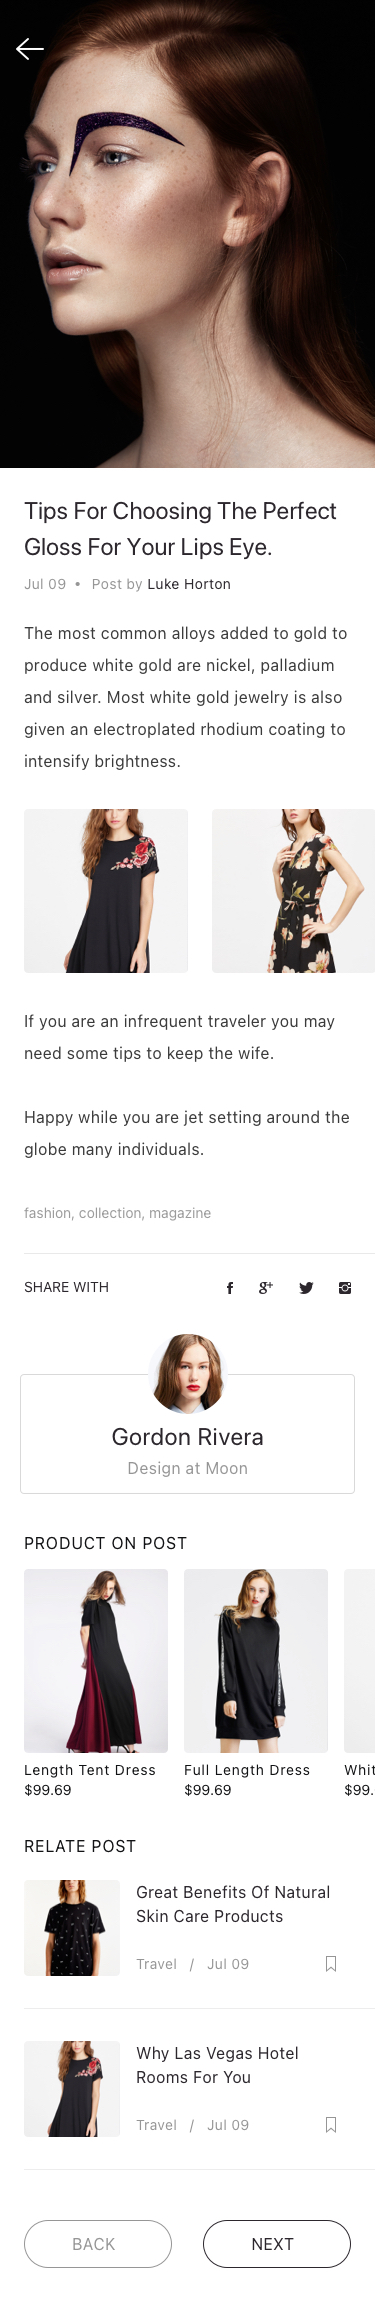
Text in this UI design:
back
next
Relate Post
Why Las Vegas Hotel Rooms For You
Travel   /   Jul 09
Great Benefits Of Natural Skin Care Products
Travel   /   Jul 09
Length Tent Dress
$99.69
Full Length Dress
$99.69
White Dressrosa
$99.69
Product on Post
Tips For Choosing The Perfect Gloss For Your Lips Eye.
The most common alloys added to gold to produce white gold are nickel, palladium and silver. Most white gold jewelry is also given an electroplated rhodium coating to intensify brightness.
Jul 09      Post by Luke Horton
If you are an infrequent traveler you may need some tips to keep the wife.

Happy while you are jet setting around the globe many individuals.
fashion, collection, magazine
Share With
Gordon Rivera
Design at Moon